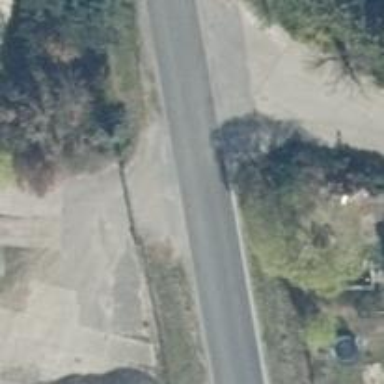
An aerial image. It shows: Secondary road with asphalt surface and no sidewalk.